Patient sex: F
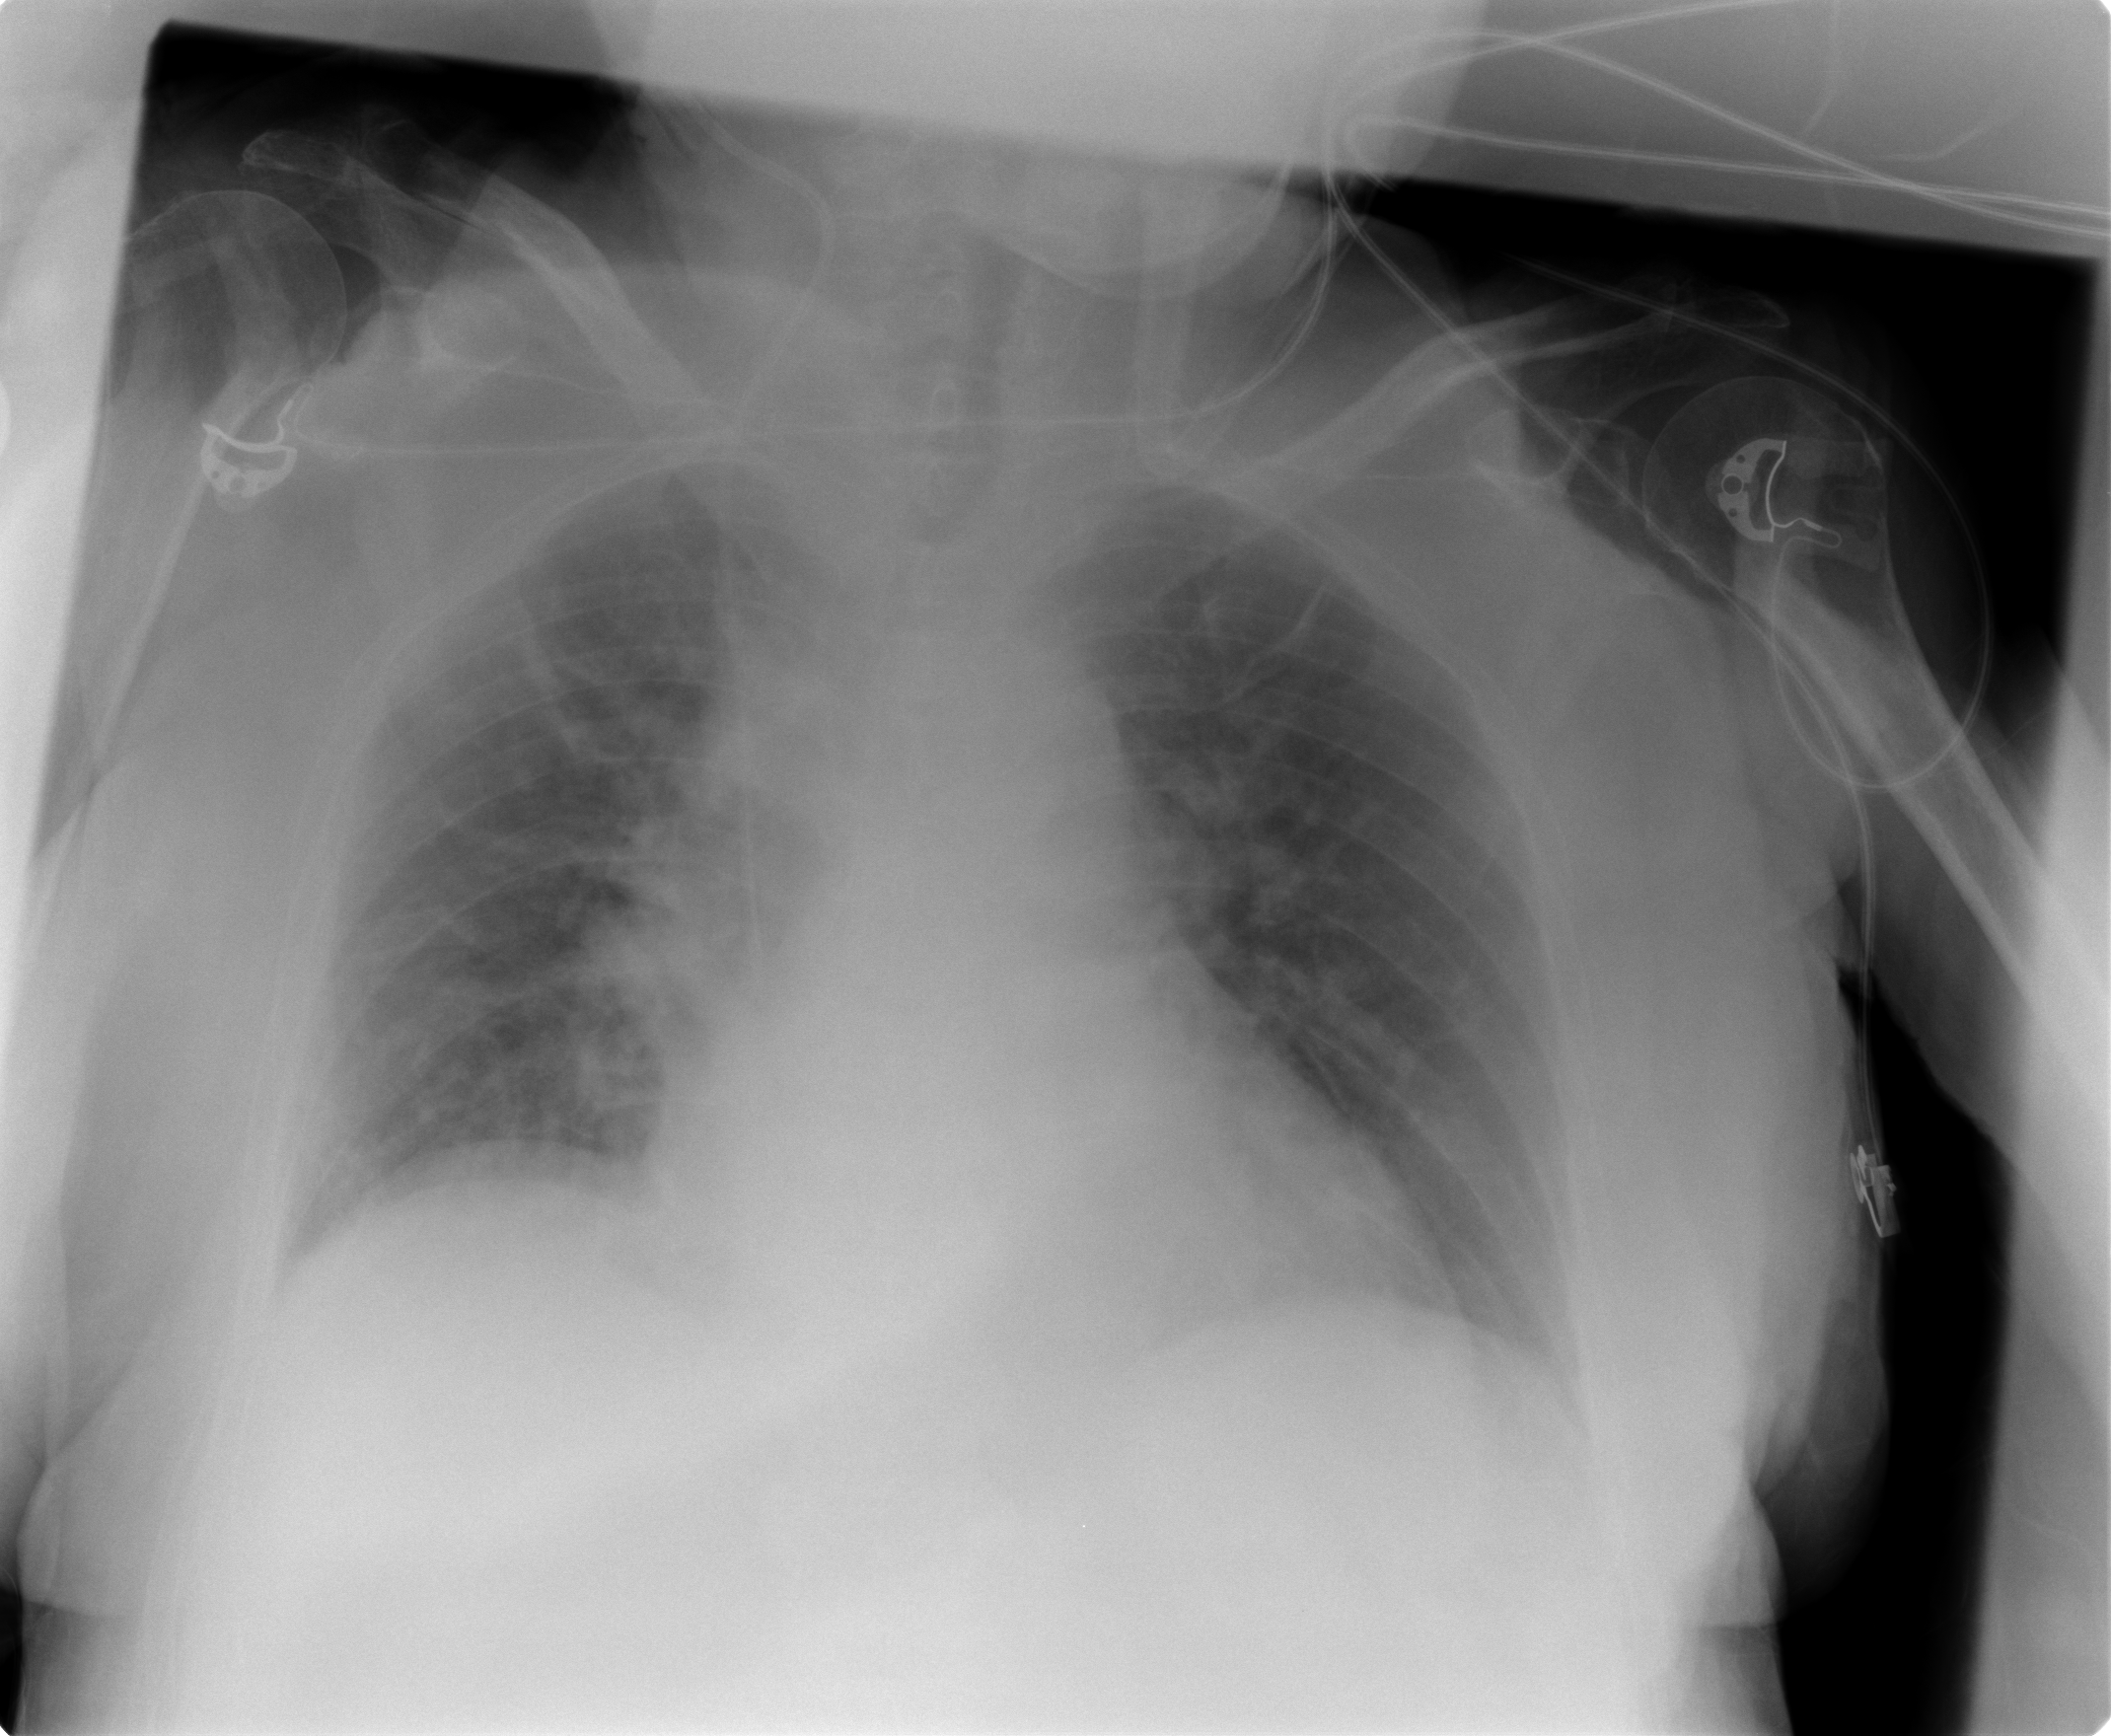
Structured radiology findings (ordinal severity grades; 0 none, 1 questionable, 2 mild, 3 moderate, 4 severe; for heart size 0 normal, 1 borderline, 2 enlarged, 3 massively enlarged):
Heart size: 0
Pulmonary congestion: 1
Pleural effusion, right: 1
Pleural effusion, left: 1
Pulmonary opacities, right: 0
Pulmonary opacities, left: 0
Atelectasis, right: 2
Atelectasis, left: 0